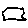
Label: hexagon